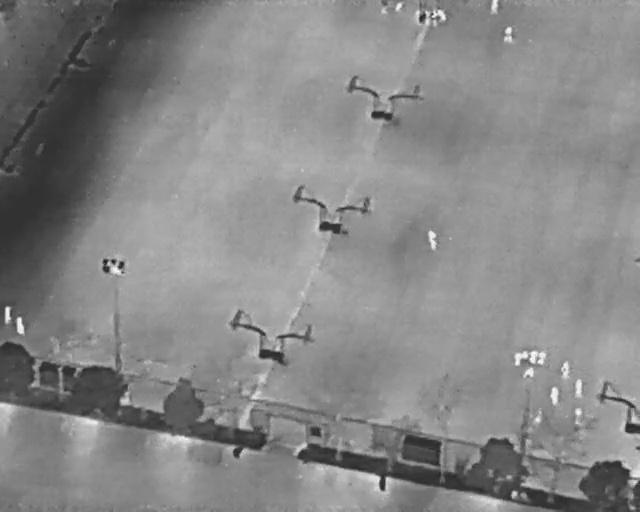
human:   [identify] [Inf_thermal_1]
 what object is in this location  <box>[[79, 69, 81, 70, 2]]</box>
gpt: <ref>1 small person at the bottom right</ref>